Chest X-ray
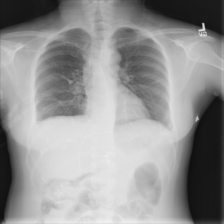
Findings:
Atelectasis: positive
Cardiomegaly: negative
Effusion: positive
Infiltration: positive
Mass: negative
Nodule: positive
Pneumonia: negative
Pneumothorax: negative
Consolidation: negative
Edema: negative
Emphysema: negative
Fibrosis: negative
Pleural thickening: negative
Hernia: negative